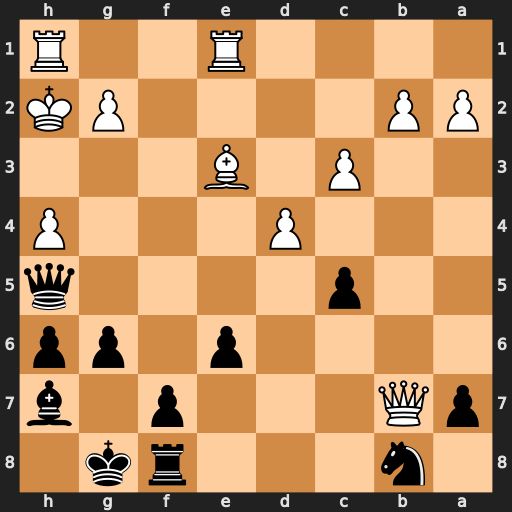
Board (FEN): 1n3rk1/pQ3p1b/4p1pp/2p4q/3P3P/2P1B3/PP4PK/4R2R
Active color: b
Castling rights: -
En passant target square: -
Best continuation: Qxh4+ Kg1 Qxe1+